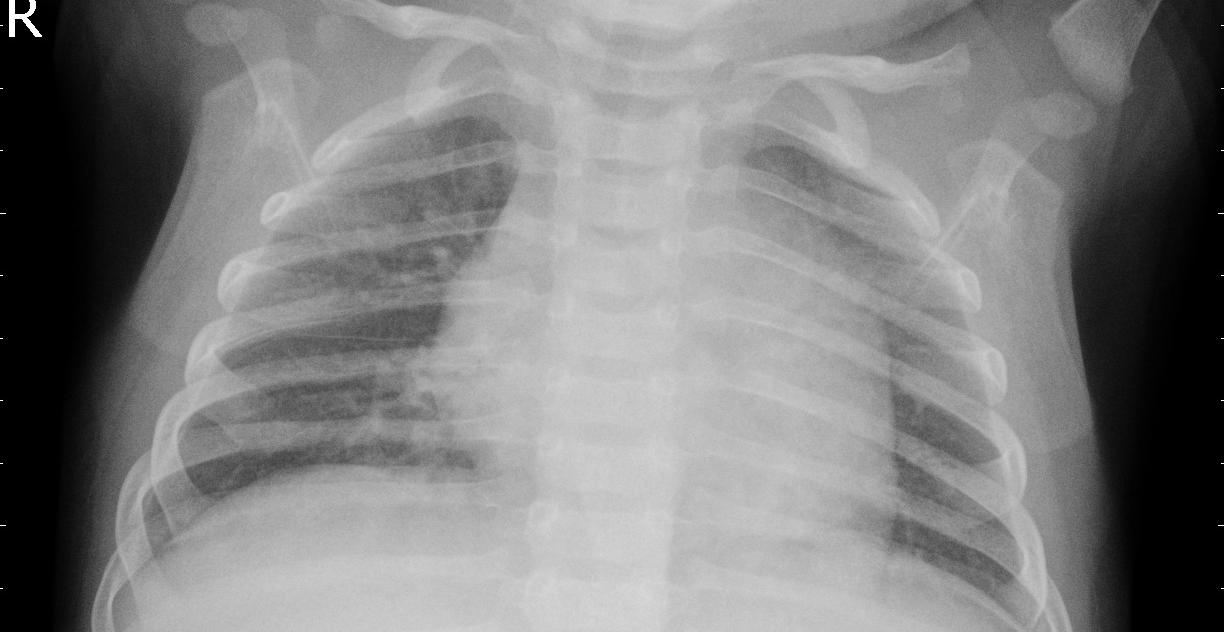
Diagnosis: PNEUMONIA